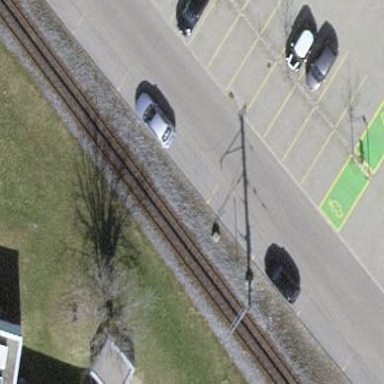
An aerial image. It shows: Parking area with asphalt surface.